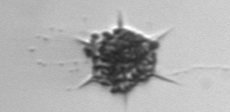
Label: Dictyocha